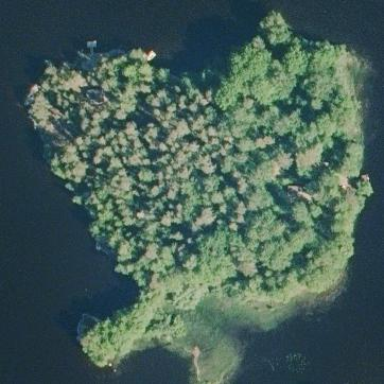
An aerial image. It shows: Island.